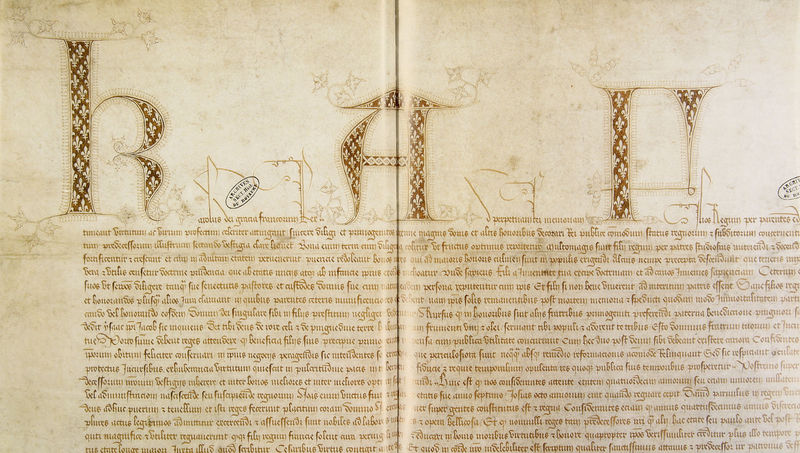
Titel: Karl V. hält die Großteil der Könige bei ihrem Eintritt in ihr vierzehntes Jahr fest (drittes Exemplar)
Institution: Paris, Archives nationales
Schlagwörter: weiß, beige, muster, ornament, bibel, gold, pflanzen, ranken, schrift, papier, barun, vergilbt, ornamente, verzierung, buch, druck, initialen, seite, text, buchstabe, buchstaben, stempel, lilie, buchseite, verziert, blumenornament, seiten, gotisch, lilien, gedruckt, handschrift, kapitel, latein, lateinisch, buchmalerei, verzeirt, unleserlich, orthographie, kapital, buchsta, r, a, k